Question: I have a wcf service and I am calling it from another website.
The service is doing some decoding job.
The problem happening is :
For a few vehicle, the data is decoded very well, but for a few vehicle is is showing error.
I have added a screen shot of the error.
NOTE : For some vehicle it is working fine.

AS it is working for a few vehicle, I dont think it is an issue with code of decoding.
Please suggest what could be the issue here..
Code to access the service is :
'''
function ResetValues(infoType)
{
var $jDecode = jQuery.noConflict();
var decoderUrl = $jDecode("input[id*=hdnVINDecoderURL]").val();
var vin = $jDecode("input[id*=txtVIN]").val().toUpperCase();
var styleId = null;
var trim = $jDecode("#lbTrimRecords").val();
if(trim != null)
{
styleId = trim.substring(trim.lastIndexOf("(") + 1, trim.lastIndexOf(")"));
}
//Declaring parameter to be passed to the called function.
var paramList = '{"vin":"'+vin+'","styleID":"'+styleId+'","infoType":"'+infoType+'"}';
//To show the loading image
document.getElementById('imgLoading').style.visibility = 'visible';
try
{
$jDecode.ajax({
type: 'GET',
contentType: 'application/json; charset=utf-8',
url: decoderUrl + 'GetFactoryInformation/' + vin + '/' + styleId + '/' + infoType,
//data: paramList,
dataType: 'jsonp',
success: function(data) {
dataObject = data;
'''
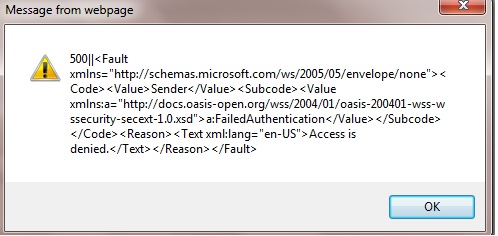
Answer: The reason was a null value was coming and it was throwing exception.